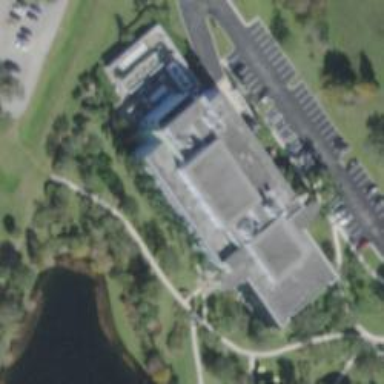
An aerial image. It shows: View of university building.